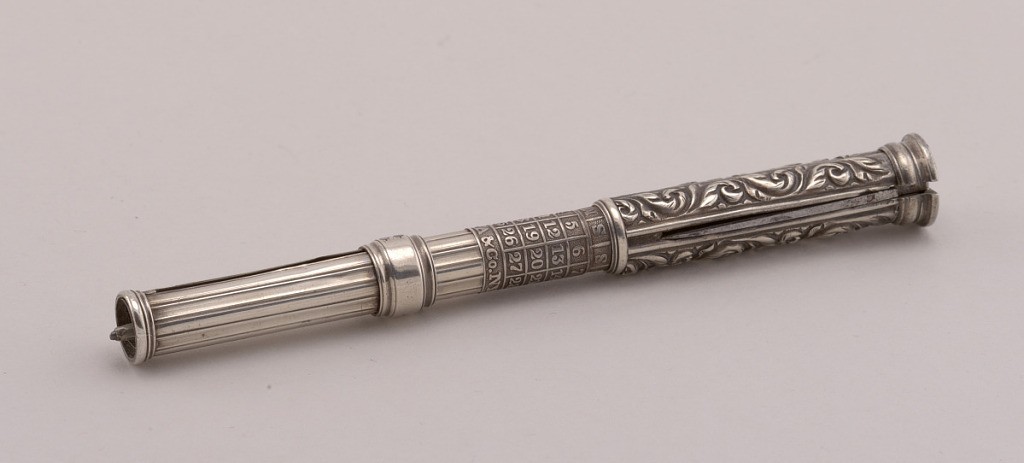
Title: Mechanical Pencil
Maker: Thomas Addison, American, 1795 – 1854
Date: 1835–1850
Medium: silver
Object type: mechanical pencil
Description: Bands of foliate scrolls above a perpetual calendar with the days of the week letters (MTWTFSS) and numbers of month above reeded stem, with retractable point.